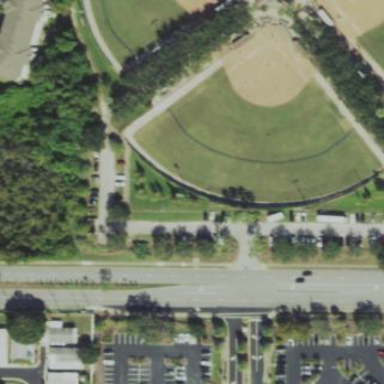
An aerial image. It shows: Baseball pitch for leisure land activities.